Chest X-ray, AP view. Patient: 65 years old, sex F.
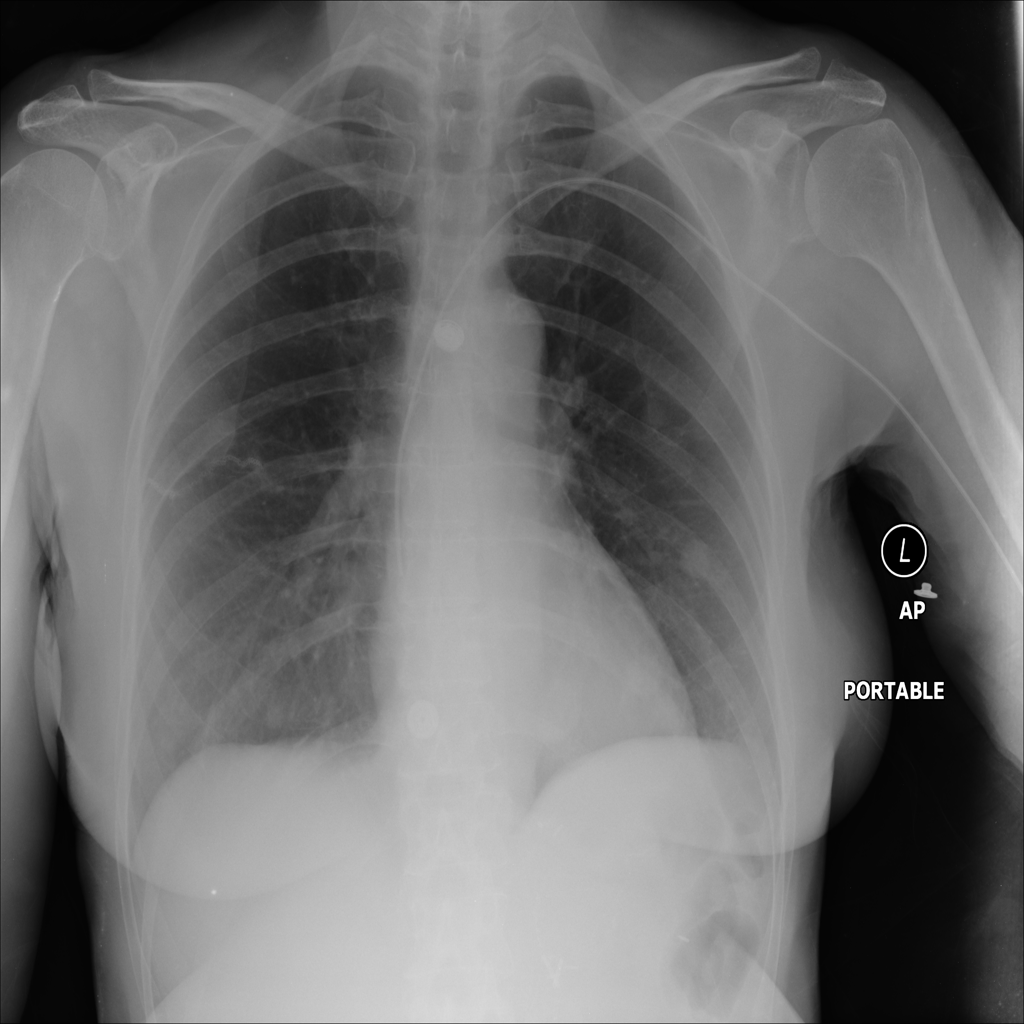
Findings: Fibrosis, Mass, Nodule